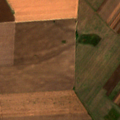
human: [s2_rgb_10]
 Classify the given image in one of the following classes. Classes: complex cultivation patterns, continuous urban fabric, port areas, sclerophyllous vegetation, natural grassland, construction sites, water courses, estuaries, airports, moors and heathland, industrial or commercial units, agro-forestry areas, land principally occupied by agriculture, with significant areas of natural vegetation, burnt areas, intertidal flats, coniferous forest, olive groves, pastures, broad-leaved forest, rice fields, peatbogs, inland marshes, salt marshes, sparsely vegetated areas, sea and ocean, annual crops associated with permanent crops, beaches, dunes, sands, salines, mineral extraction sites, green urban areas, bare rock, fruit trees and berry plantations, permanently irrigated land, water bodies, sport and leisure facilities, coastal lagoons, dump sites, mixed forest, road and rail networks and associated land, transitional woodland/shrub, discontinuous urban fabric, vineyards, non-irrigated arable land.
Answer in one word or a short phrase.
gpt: non-irrigated arable land